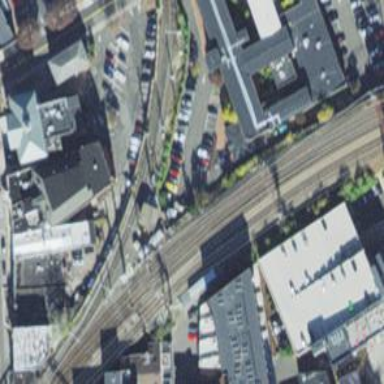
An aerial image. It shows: Junction on the railway.